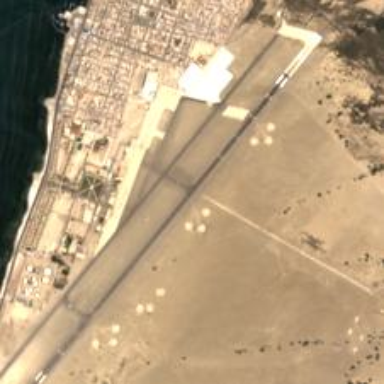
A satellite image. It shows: Runway at airport.